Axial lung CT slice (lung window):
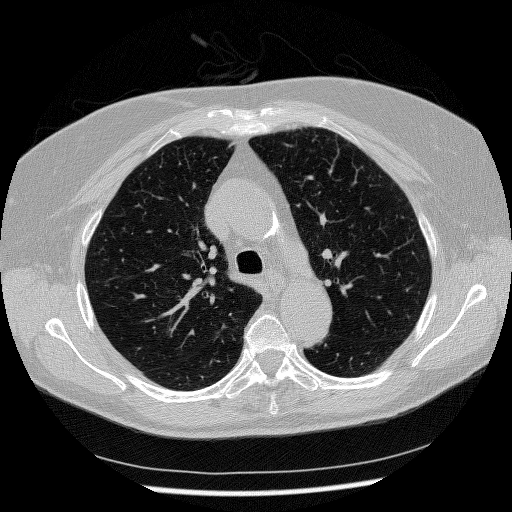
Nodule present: no